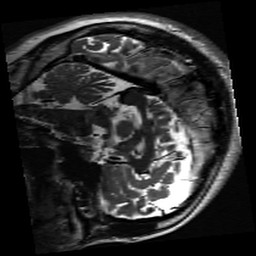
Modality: inplaneT2
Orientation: sagittal